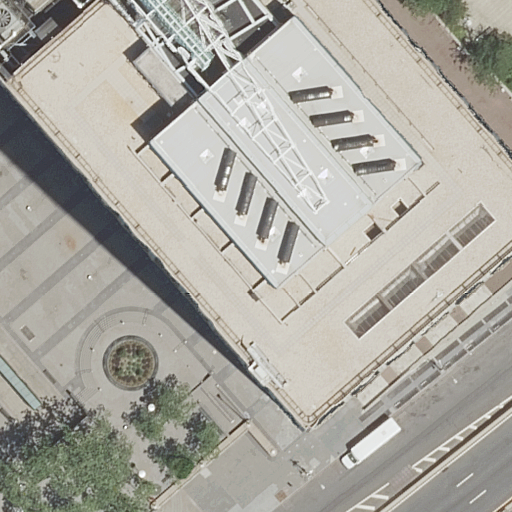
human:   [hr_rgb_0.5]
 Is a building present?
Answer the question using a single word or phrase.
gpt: yes

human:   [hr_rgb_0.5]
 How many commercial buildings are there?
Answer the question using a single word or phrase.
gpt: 0

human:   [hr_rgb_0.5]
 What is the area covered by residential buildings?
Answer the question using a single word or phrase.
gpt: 373m2

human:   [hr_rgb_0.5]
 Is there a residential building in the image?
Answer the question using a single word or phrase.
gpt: yes

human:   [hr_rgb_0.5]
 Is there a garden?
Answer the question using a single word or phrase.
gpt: yes

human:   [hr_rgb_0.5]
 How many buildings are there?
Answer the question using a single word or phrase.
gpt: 3

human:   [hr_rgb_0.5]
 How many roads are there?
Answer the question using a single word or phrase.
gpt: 3

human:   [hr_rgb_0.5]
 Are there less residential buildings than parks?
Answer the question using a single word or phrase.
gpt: no

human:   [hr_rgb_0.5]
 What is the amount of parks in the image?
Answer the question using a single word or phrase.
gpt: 1

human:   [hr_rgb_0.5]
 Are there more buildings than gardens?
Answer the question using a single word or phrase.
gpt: yes

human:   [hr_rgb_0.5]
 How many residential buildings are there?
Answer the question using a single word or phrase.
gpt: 3

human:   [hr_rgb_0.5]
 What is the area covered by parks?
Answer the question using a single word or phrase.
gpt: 5043m2

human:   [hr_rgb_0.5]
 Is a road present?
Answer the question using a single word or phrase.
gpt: yes

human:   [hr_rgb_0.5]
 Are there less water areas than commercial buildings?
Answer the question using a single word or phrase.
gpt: no

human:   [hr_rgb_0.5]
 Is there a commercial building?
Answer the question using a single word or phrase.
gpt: no

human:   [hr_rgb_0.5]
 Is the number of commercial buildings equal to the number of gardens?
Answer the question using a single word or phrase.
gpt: no

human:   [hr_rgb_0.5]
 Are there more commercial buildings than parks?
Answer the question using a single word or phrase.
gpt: no

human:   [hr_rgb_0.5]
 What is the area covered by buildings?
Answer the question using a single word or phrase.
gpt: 373m2

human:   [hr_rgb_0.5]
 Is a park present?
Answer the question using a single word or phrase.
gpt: yes

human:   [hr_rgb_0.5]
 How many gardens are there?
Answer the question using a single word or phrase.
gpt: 1

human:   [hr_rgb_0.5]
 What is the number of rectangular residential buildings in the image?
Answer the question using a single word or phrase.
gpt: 1

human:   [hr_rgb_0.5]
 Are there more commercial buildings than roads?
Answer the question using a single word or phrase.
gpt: no

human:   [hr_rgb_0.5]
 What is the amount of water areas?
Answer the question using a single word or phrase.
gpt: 0

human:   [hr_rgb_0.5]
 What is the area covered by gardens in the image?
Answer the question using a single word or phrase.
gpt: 74m2

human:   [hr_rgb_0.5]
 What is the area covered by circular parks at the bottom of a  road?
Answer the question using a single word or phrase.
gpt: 0m2

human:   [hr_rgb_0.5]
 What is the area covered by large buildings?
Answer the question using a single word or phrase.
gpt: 0m2

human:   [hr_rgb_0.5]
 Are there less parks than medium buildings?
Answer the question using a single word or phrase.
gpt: no

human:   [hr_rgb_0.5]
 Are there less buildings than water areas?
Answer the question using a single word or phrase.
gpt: no

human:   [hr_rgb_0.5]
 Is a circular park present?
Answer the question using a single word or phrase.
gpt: no

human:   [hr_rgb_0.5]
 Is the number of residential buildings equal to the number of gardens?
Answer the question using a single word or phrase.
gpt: no

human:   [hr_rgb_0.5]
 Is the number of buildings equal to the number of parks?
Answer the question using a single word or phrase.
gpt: no

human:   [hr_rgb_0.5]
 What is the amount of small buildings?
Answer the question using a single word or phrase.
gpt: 2

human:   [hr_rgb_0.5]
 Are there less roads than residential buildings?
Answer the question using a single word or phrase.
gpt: no

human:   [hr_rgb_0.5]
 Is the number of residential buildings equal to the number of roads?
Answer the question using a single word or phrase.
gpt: yes

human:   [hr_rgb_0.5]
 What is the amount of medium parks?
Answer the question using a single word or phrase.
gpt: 0

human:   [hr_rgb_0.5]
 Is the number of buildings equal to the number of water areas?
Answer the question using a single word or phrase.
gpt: no

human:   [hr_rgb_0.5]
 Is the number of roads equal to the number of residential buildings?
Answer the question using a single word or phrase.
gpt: yes

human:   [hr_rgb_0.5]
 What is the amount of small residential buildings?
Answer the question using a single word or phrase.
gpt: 2

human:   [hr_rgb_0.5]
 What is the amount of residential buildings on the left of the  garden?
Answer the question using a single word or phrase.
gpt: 2

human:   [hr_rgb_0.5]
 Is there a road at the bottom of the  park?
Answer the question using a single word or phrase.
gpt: yes

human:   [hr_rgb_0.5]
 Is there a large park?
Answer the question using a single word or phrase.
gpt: yes

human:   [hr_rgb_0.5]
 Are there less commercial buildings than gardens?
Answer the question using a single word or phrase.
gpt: yes

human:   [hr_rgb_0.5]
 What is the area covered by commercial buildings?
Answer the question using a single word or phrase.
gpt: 0m2

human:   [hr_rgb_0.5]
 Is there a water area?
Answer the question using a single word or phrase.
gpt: no

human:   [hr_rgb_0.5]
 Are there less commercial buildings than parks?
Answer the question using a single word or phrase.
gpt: yes

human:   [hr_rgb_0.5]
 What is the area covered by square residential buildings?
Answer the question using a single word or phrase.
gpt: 0m2

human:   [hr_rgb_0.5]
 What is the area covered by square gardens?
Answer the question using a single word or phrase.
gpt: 74m2

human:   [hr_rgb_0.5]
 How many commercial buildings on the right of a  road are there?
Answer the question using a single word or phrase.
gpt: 0

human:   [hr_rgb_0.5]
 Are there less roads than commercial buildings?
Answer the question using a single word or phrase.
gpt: no

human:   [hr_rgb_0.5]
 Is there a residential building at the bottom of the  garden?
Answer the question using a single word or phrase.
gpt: no

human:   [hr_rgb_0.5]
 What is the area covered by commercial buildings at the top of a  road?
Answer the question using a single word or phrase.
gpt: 0m2

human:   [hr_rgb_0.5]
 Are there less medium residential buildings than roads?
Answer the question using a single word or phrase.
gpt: yes

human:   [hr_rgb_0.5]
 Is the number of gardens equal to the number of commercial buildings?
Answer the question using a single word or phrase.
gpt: no

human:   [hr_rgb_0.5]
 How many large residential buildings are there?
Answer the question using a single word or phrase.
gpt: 0

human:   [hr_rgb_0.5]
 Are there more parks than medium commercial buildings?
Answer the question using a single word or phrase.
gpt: yes

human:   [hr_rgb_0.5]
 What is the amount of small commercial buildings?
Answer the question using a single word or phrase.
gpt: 0

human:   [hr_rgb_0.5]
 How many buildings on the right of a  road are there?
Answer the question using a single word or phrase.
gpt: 1

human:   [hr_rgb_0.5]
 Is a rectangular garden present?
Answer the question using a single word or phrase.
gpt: yes

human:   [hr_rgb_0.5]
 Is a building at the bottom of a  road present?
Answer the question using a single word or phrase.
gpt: yes

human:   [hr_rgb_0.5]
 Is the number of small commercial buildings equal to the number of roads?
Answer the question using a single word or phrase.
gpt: no

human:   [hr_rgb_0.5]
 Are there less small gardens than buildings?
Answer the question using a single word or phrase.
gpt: yes

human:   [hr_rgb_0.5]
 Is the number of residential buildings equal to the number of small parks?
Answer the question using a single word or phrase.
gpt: no

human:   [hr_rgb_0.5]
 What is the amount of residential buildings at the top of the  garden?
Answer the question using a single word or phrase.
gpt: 1

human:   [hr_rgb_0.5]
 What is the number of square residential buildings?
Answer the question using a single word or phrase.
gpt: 0